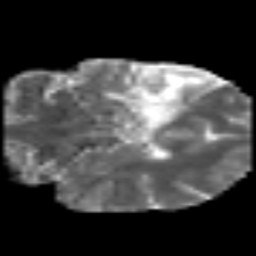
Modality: MD
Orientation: coronal
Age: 39
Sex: female
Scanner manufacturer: siemens
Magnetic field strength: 3 T
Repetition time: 6.1 s
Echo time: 0.101 s